Field crop: tomato
Growth stage: 2
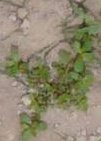
Species: portulaca